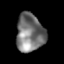
Tissue: lung
Cell type: Myeloid cells
Senescence score: 0.1994
Nuclear area (px): 1038
Mean DAPI intensity: 119.06